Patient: sex M, age 45
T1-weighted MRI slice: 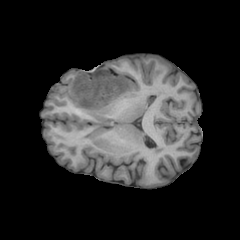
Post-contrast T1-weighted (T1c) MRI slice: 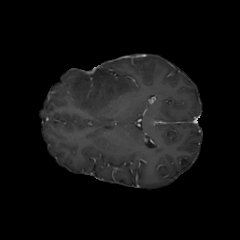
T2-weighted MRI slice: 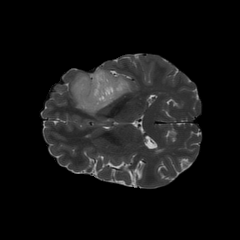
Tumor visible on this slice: yes
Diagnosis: Oligodendroglioma, IDH-mutant, 1p/19q-codeleted
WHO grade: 2